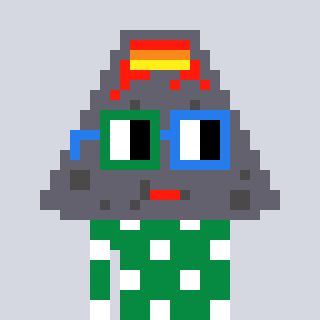
a pixel art character with square green and blue glasses, a volcano-shaped head and a green-colored body on a cool background